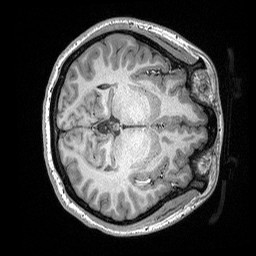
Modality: T1w
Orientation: axial
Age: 24
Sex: female